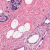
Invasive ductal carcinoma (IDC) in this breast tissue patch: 0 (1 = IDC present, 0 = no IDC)